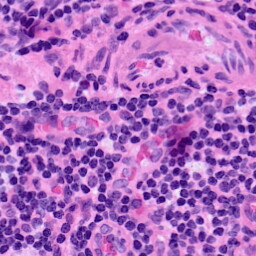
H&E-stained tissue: LymphNode